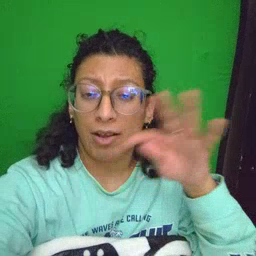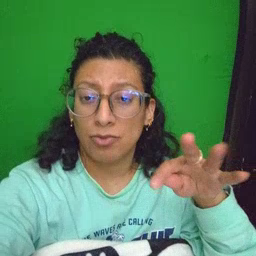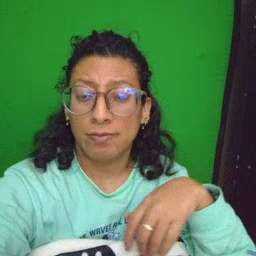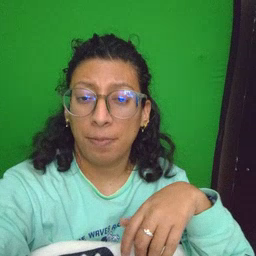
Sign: frenchfries